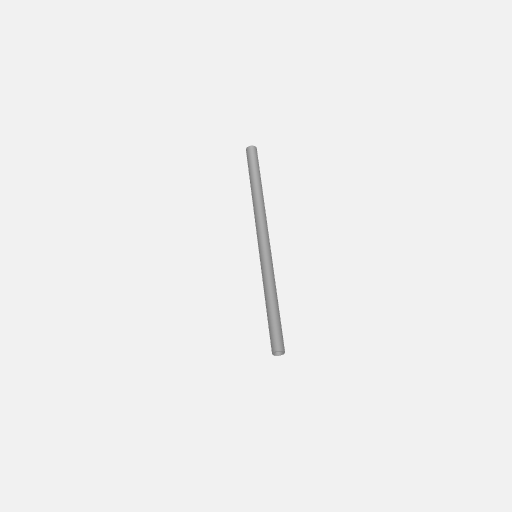
Part: AluminumTube8ID10OD200